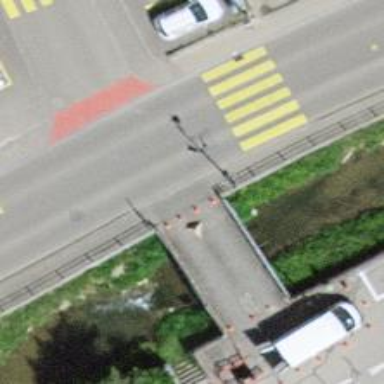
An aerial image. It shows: Residential road with bridge.